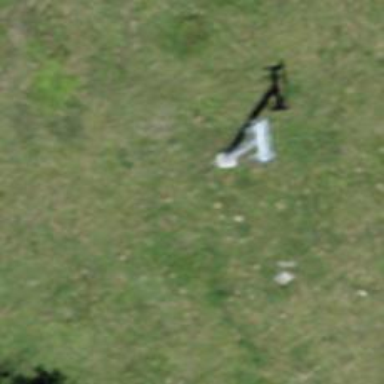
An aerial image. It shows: Pylon used for aerialway.